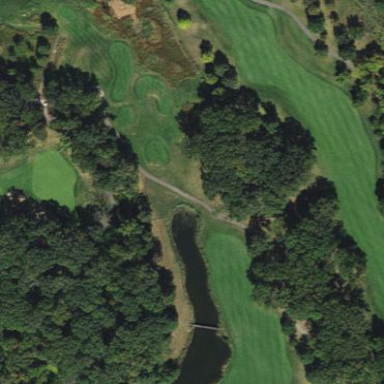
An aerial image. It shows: Grassy area designated as golf fairway.